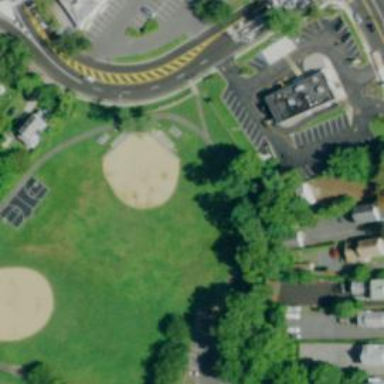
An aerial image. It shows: Softball pitch for leisure sports.